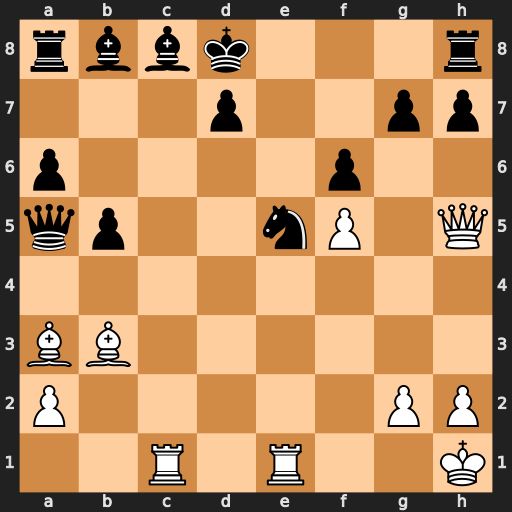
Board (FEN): rbbk3r/3p2pp/p4p2/qp2nP1Q/8/BB6/P5PP/2R1R2K
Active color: w
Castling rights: -
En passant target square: -
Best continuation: Be7+ Kxe7 Qf7+ Kd8 Qxg7